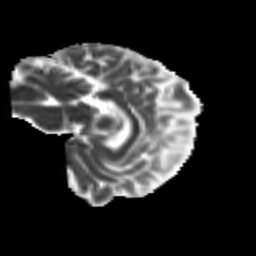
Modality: MD
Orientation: sagittal
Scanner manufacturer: siemens
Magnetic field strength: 3 T
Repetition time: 9.2 s
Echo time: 0.084 s